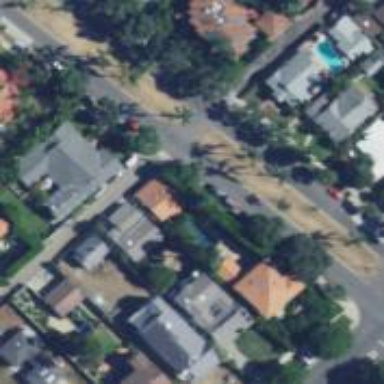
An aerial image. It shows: Residential alleyway.